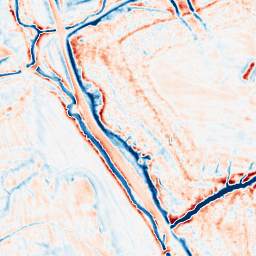
Category: multiscale
Decomposition family: dog_multiscale
Decomposition parameters: sigma_ratio: 1.6
n_scales: 4
base_sigma: 0.5
Upsampling method: fft_zeropad
Upsampling parameters: scale: 2
Upsampling scale: 2